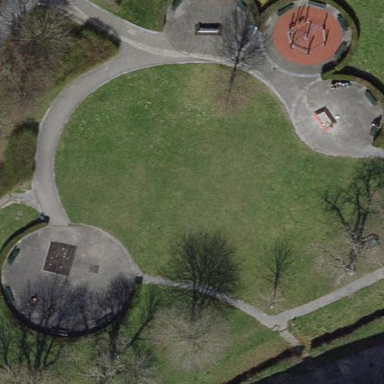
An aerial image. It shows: Lovely park for leisure and relaxation.